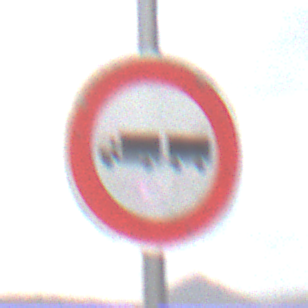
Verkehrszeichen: VerbotLastkraftwagenMitAnhaenger
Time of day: Midday
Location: Outdoor (Nature)
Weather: PartlyCloudy
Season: NotSpecified
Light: Natural